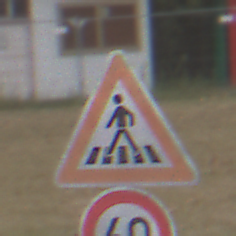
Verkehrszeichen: FussgaengerueberwegRechts
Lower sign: Geschwindigkeit60
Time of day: Midday
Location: Outdoor (Suburban)
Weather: Overcast
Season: NotSpecified
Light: Natural